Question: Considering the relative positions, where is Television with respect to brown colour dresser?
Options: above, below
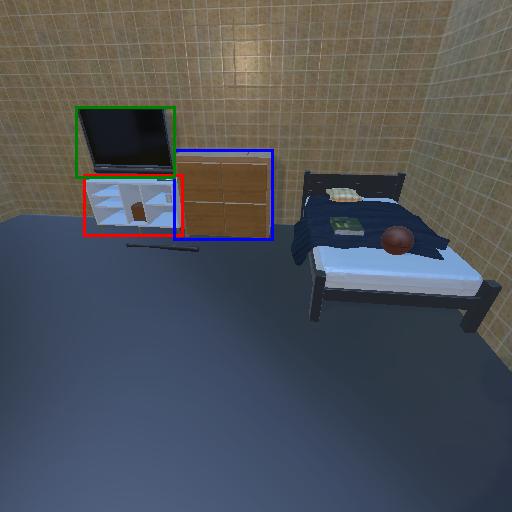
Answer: above